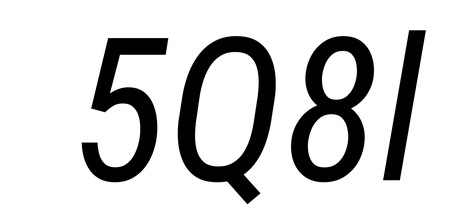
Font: Roboto-Italic_Condensed_Italic